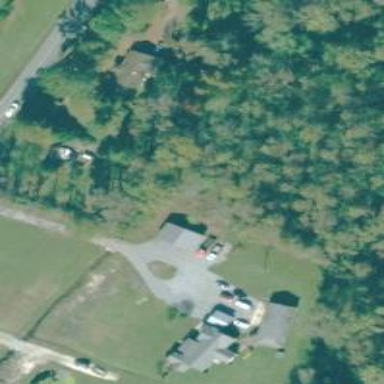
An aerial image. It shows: Driveway.